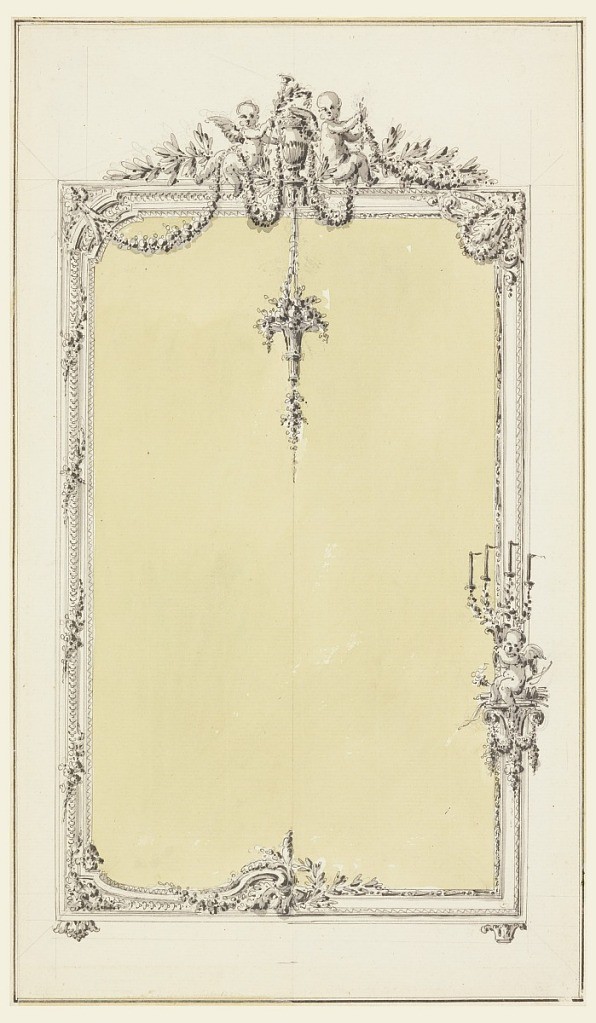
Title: Design for a Mirror Frame, with Alternative Suggestion
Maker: Richard de Lalonde, French, active 1780–96
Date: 1780
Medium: Pen and black ink, brush and wash, light olive watercolor, graphite on white laid paper
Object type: Drawing
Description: At top center of frame, two winged putti flank a cornered cup, a garland draped across the top of the frame from which a flower basket is suspended. All four sides of the frame are treated differently. At right, a putto seated on a bracket holding a candelabrum. Moldings on right half of frame are undecorated. Left half shows carvings and leaves. Framing black ink lines.